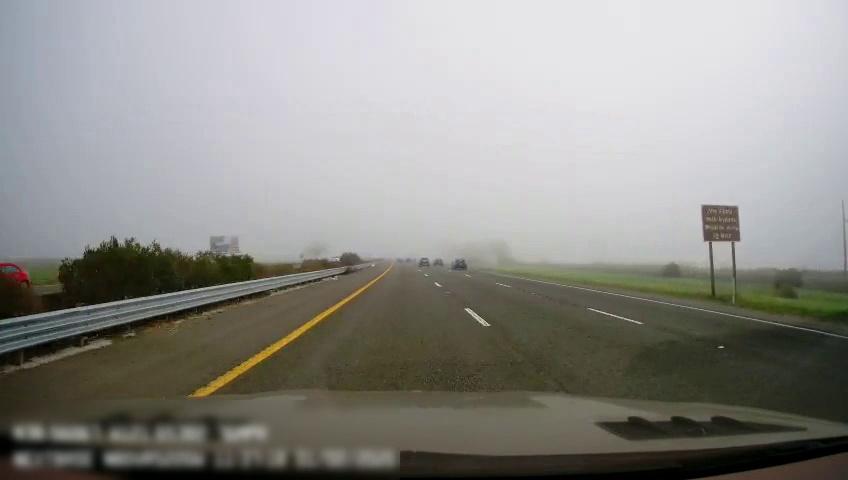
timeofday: Day
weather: Sunny
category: Drivable Space
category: Drivable Space
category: Vehicles | Car
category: Vehicles | Car
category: Vehicles | SUV
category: Lanes | Current Lane
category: Lanes | Current Lane
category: Lanes | Alternate Lane
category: Lanes | Alternate Lane
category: Traffic | Signs